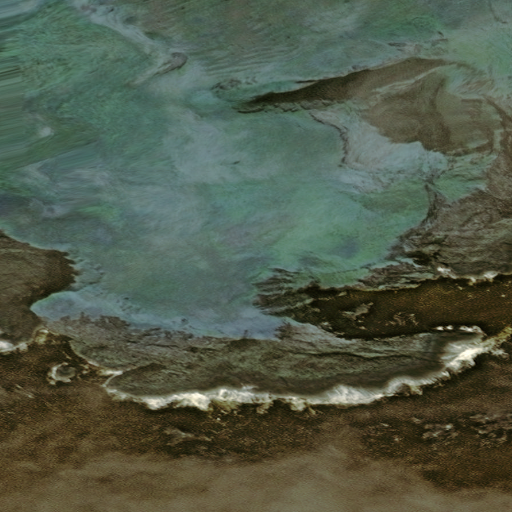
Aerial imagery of cape in Alaska named Chukaalux containing only unknown